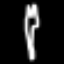
Label: fork